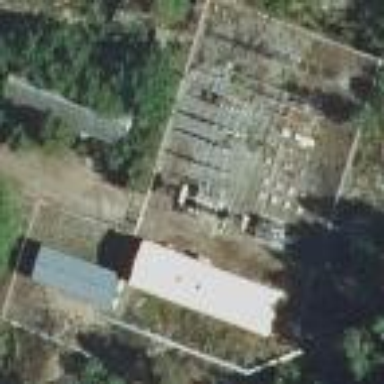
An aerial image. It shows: Fenced power substation.